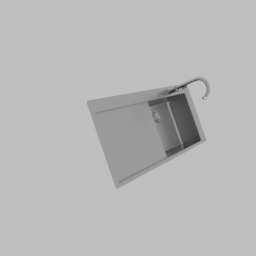
Label: appliances